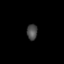
Tissue: lung
Cell type: Epithelial cells
Senescence score: 0.1317
Nuclear area (px): 160
Mean DAPI intensity: 75.781